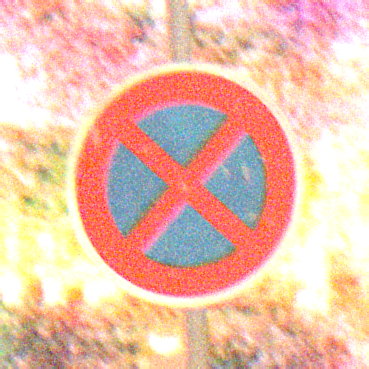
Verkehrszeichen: AbsolutesHalteverbot
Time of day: Night
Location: Outdoor (Nature)
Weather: Clear
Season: NotSpecified
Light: Natural